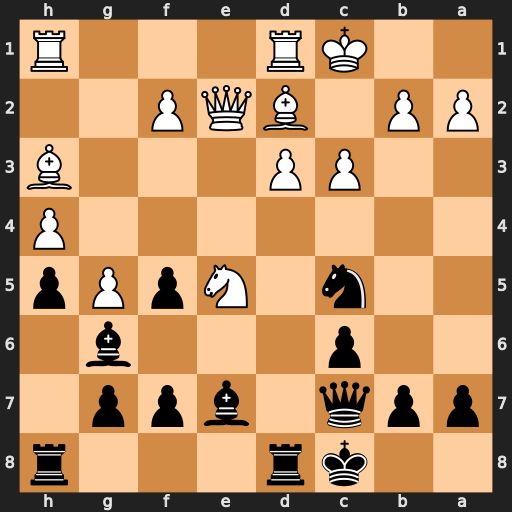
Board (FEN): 2kr3r/ppq1bpp1/2p3b1/2n1NpPp/7P/2PP3B/PP1BQP2/2KR3R
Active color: b
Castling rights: -
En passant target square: -
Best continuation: Qxe5 Qxe5 Nxd3+ Kc2 Nxe5